Question: I have a item in my actionbar, when i click on it I want to have 2 options to chose from.
This is what i have now:
'''
<menu xmlns:android="http://schemas.android.com/apk/res/android"
xmlns:yourapp="http://schemas.android.com/apk/res-auto" >
<item
android:id="@+id/createnew"
android:orderInCategory="1"
yourapp:showAsAction="ifRoom"
android:title="CREATE"/>
</menu>
'''
I want something like this:

(sorry can't post images yet, not enough rep)
I hope someone is able to help me.
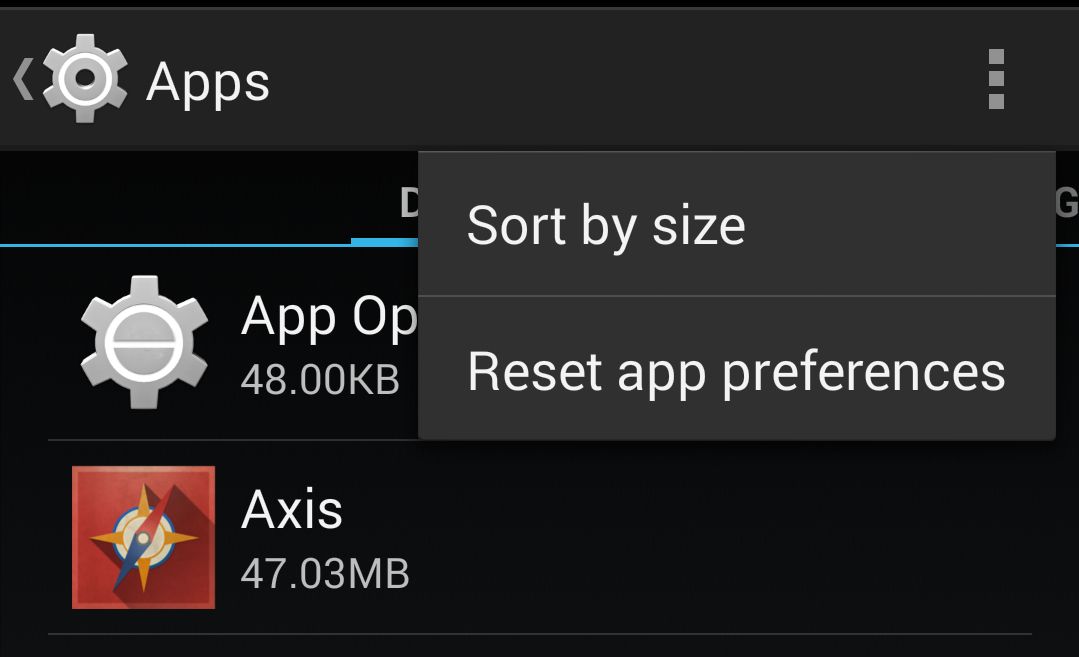
Answer: Add another item, like this:
'''
<menu xmlns:android="http://schemas.android.com/apk/res/android"
xmlns:yourapp="http://schemas.android.com/apk/res-auto" >
<item
android:id="@+id/createnew"
android:orderInCategory="1"
yourapp:showAsAction="ifRoom"
android:title="CREATE"/>
<item
android:id="@+id/other_tiem"
android:orderInCategory="2"
yourapp:showAsAction="ifRoom"
android:title="OTHER"/>
</menu>
'''
PS: if you don't want your items to appear in the actionbar when there is room, change 'yourapp:showAsAction="ifRoom"' into 'yourapp:showAsAction="never"' and will look like the one in your image.
For creating groups use something like this:
'''
<menu xmlns:android="http://schemas.android.com/apk/res/android"
xmlns:yourapp="http://schemas.android.com/apk/res-auto" >
<group
android:id="@+id/create"
android:orderInCategory="1"
yourapp:showAsAction="ifRoom">
<item android:id="@+id/option_one"
android:title="@string/option_one" />
<item android:id="@+id/option_two"
android:title="@string/option_two" />
</group>
<item
android:id="@+id/other_item"
android:orderInCategory="2"
yourapp:showAsAction="ifRoom"
android:title="OTHER"/>
</menu>
'''
To replicated the design you want:
'''
<menu xmlns:android="http://schemas.android.com/apk/res/android"
xmlns:yourapp="http://schemas.android.com/apk/res-auto" >
<group
android:id="@+id/create"
android:orderInCategory="1"
yourapp:showAsAction="always"
android:icon="@drawable/group_icon">
<item android:id="@+id/option_one"
android:title="@string/option_one" />
<item android:id="@+id/option_two"
android:title="@string/option_two" />
</group>
</menu>
'''
I think I didn't understood correctly what you want. This should be more like what you want:
'''
<?xml version="1.0" encoding="utf-8"?>
<menu xmlns:android="http://schemas.android.com/apk/res/android"
xmlns:yourapp="http://schemas.android.com/apk/res-auto">
<item android:id="@+id/create"
android:icon="@drawable/create_icon"
android:title="@string/create_title"
yourapp:showAsAction="always" >
<!-- "create" submenu -->
<menu>
<item android:id="@+id/option_one"
android:title="@string/option_one" />
<item android:id="@+id/option_two"
android:title="@string/option_two" />
</menu>
</item>
</menu>
'''